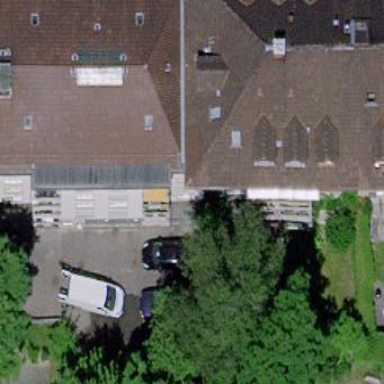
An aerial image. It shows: Building with hipped roof.